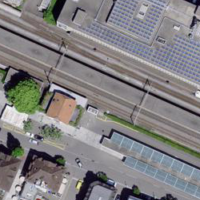
EUNIS habitat code: 57
Species observed at this site:
Lolium perenne
Erigeron canadensis
Sturnus vulgaris
Lobularia maritima
Medicago lupulina
Passer domesticus
Motacilla alba
Turdus merula